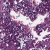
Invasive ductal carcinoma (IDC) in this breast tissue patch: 0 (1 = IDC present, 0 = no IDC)